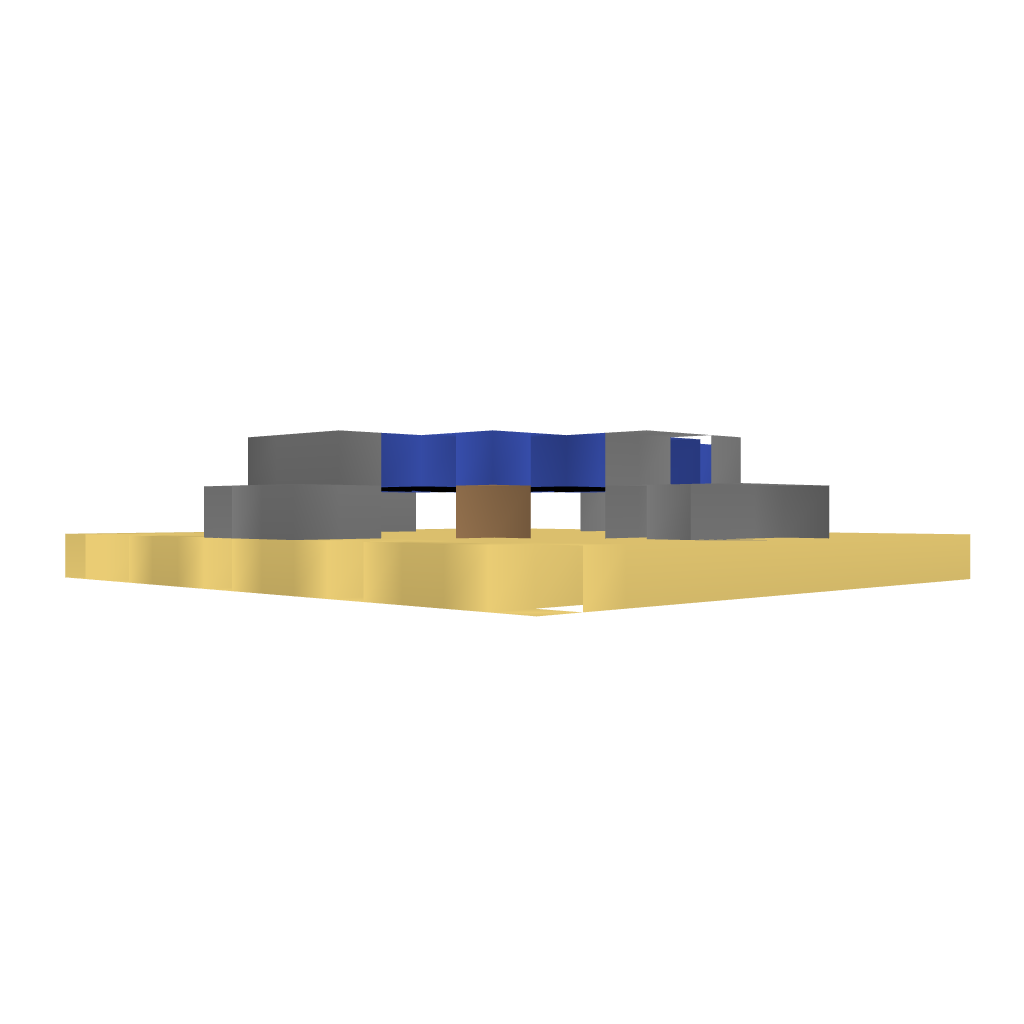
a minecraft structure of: Trampoline bad low quality